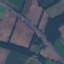
Land use / land cover class: Highway